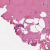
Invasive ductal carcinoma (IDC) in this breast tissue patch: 0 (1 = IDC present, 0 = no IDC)